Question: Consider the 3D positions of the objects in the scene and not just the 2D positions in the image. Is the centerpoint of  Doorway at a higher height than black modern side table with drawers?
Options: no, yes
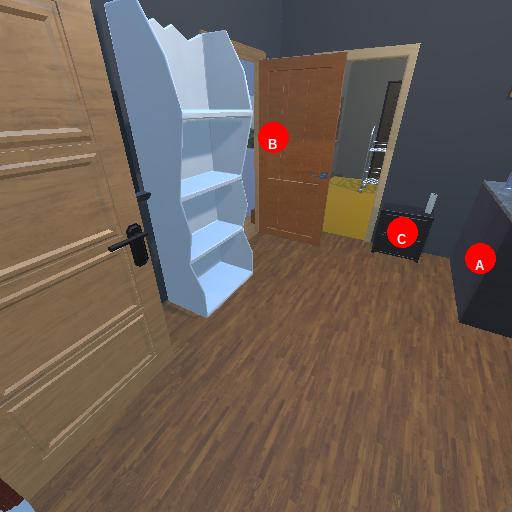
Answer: no